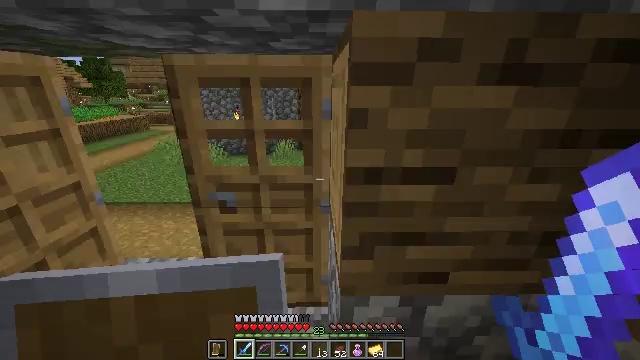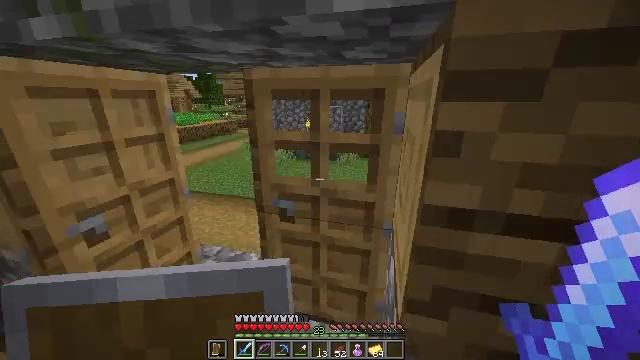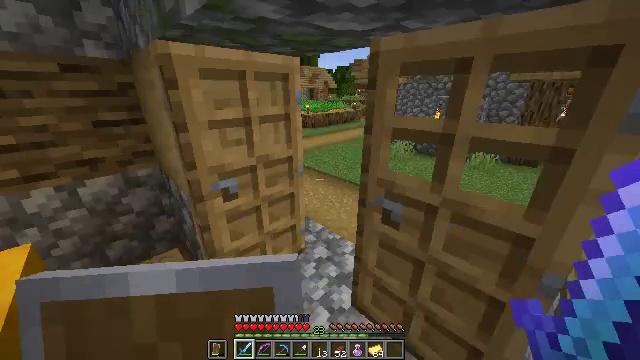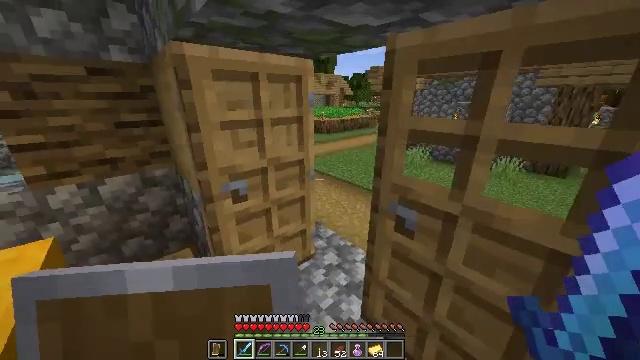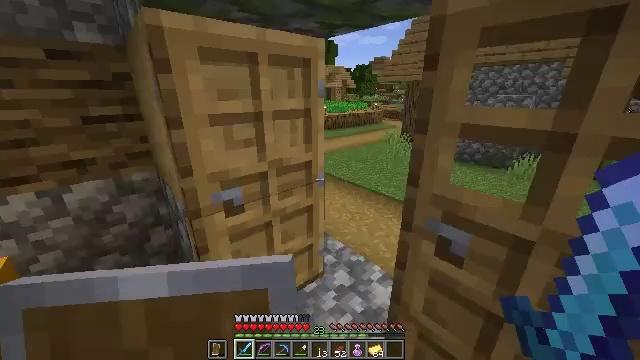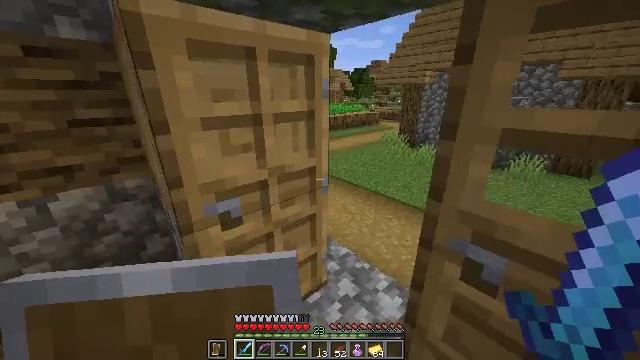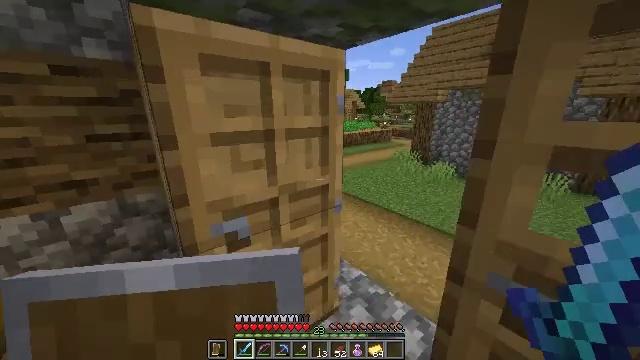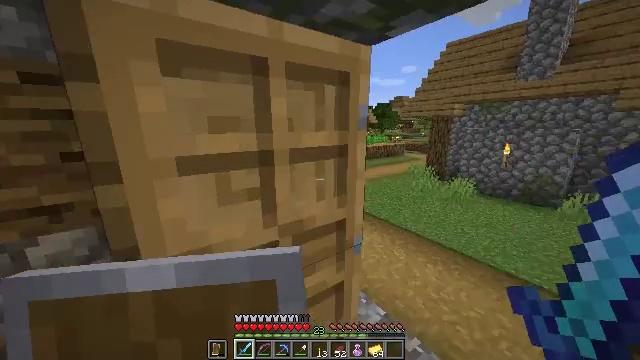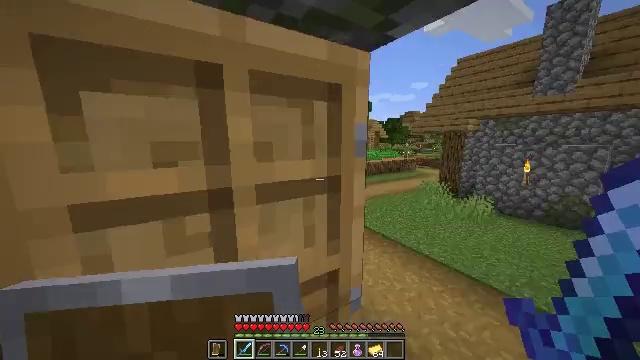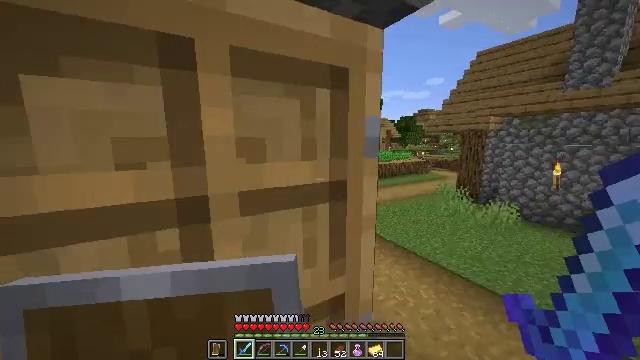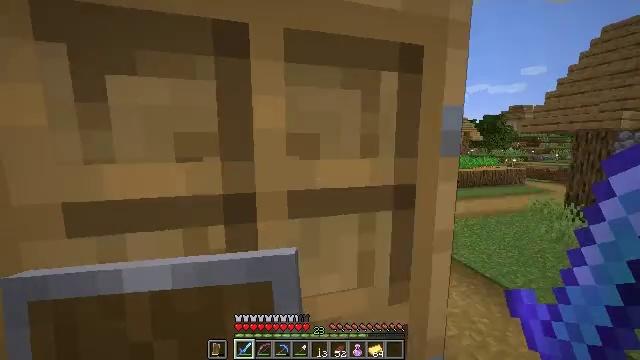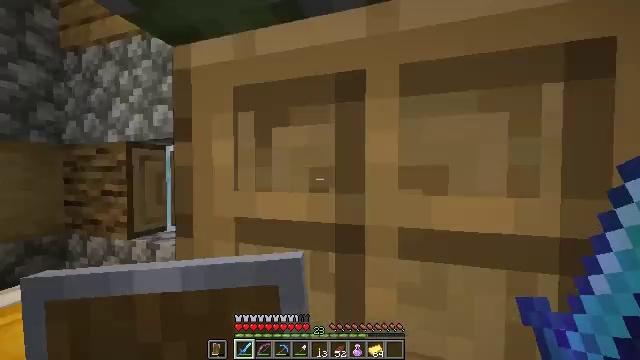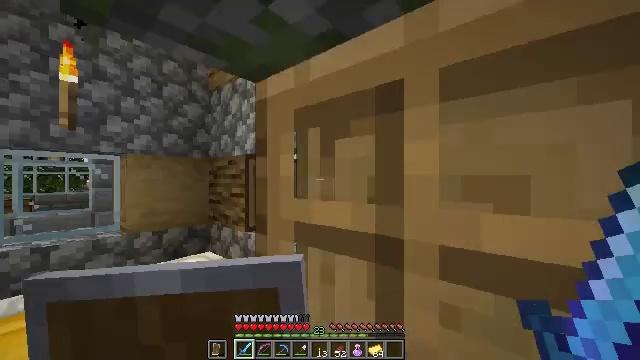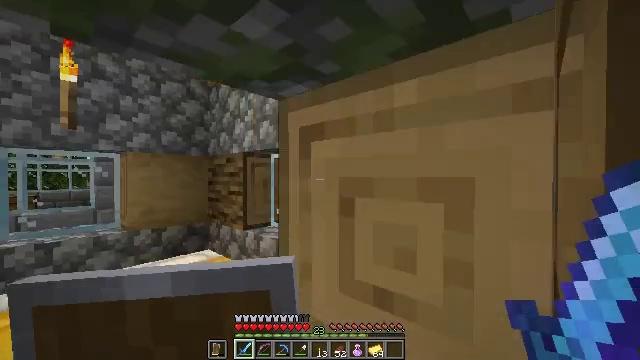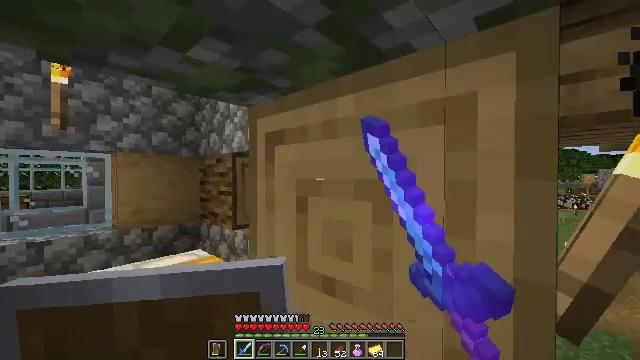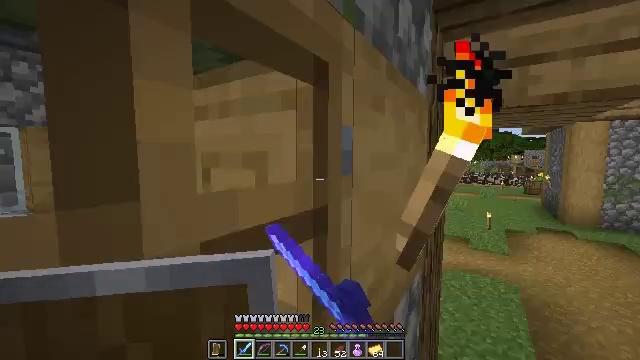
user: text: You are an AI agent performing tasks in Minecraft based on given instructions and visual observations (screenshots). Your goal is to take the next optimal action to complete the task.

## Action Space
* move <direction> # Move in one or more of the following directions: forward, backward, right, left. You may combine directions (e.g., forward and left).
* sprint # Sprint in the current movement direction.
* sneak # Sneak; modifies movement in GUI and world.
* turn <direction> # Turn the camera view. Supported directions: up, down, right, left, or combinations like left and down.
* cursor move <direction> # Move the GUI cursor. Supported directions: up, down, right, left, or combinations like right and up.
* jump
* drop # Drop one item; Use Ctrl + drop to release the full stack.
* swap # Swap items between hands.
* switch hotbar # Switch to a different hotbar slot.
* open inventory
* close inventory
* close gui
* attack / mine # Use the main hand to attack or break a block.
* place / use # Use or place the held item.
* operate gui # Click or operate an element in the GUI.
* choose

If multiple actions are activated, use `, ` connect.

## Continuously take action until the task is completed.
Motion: motion action
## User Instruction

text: Get golden boots from the crafting table.
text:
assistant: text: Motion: move forward, turn left and up
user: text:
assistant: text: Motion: move forward, turn left and down
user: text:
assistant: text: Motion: move forward, turn left and up
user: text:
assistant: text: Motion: move forward
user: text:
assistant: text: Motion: move forward
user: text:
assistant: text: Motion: move forward, turn left and up
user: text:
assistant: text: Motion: move forward, turn left and up
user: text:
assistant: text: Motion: move forward and move right, turn left and up
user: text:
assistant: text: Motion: move forward and move right, turn left
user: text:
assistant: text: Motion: move right, turn left and up
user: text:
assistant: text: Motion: move right, turn left and up
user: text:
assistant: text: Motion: move back and move right, turn left and up
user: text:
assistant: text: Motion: move back and move right, turn left, use / place
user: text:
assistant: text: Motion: move back and move right, use / place
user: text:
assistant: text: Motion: move back and move right, turn right and down
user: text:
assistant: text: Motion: move forward and move right, turn right and down
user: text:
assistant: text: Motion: move forward and move right, turn right
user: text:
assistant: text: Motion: move forward
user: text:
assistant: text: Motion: move forward
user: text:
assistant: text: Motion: move forward, turn right
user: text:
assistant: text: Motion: move forward, sprint, turn right and up
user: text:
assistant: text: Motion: move forward, sprint, turn right
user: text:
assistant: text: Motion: move forward, turn right and up
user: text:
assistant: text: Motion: move forward, turn right and up
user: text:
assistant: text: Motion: move forward, turn right and up
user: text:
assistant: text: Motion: move forward
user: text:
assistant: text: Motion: move forward, turn right and down
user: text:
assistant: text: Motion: move forward, turn right and down
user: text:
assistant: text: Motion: move forward, turn right and down
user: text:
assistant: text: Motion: move forward, turn right and down